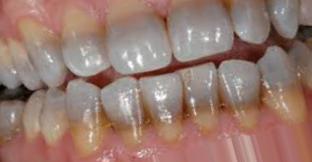
Condition: Tooth Discoloration